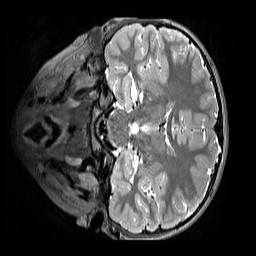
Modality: T2w
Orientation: coronal
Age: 9
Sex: male
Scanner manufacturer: siemens
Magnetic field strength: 3 T
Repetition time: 3.2 s
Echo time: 0.408 s